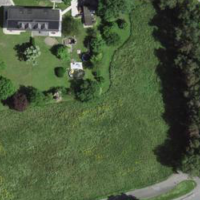
EUNIS habitat code: 53
Species observed at this site:
Milvus migrans